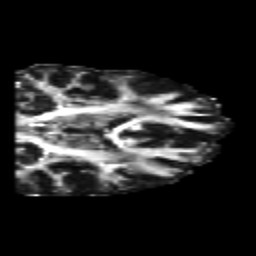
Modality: FA
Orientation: coronal
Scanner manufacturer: siemens
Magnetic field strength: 3 T
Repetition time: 6.8 s
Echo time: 0.093 s